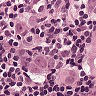
Metastatic tissue present: yes